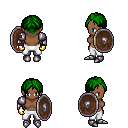
a pixel art fantasy rpg character, female body template, human, dark skin, steel arm armor, white pants, green parted hairstyle, gold gloves, metal boots, shield, four views (front, back, left, right), 2x2 character sprite sheet, small pixel art, hard edges, no anti-aliasing